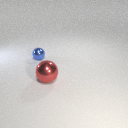
small blue metal sphere behind large red metal sphere